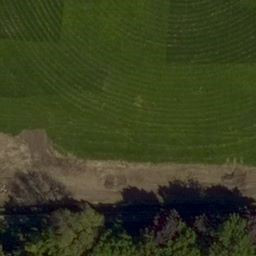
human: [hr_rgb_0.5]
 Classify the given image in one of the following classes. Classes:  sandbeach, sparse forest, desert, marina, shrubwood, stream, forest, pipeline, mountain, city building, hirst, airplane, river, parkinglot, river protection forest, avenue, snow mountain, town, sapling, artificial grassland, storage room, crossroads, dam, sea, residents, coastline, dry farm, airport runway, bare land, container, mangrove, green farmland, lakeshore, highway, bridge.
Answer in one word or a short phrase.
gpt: artificial grassland